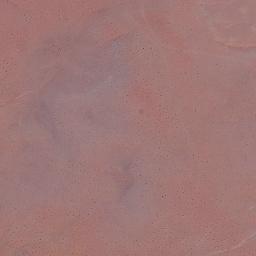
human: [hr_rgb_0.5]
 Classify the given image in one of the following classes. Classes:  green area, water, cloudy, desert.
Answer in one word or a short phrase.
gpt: desert